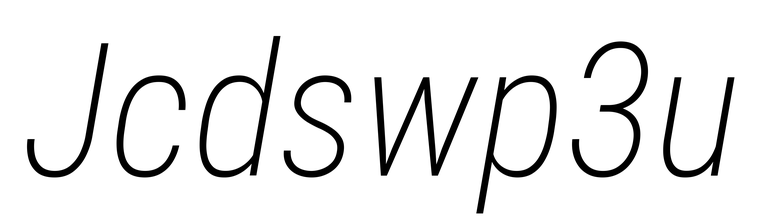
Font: Roboto-Italic_Condensed_ExtraLight_Italic